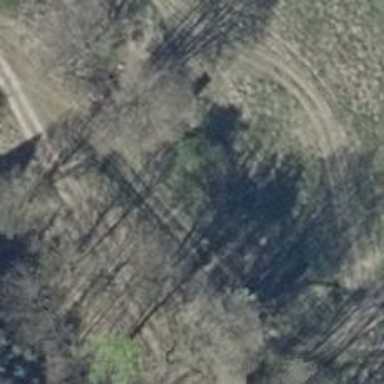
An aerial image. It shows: Hunting stand.